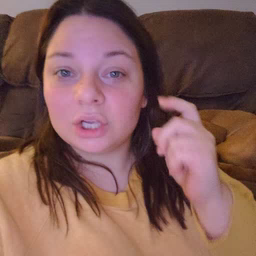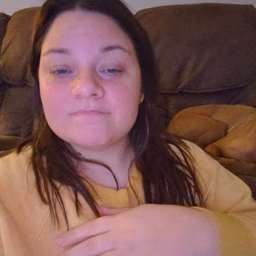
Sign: mad